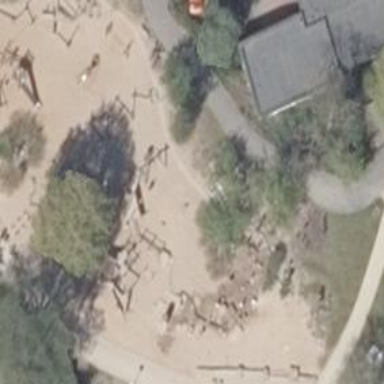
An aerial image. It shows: Playground featuring basket swing.